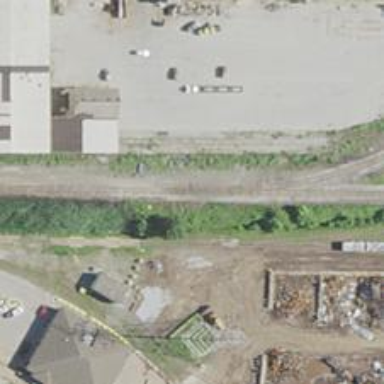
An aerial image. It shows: Railway spur service.